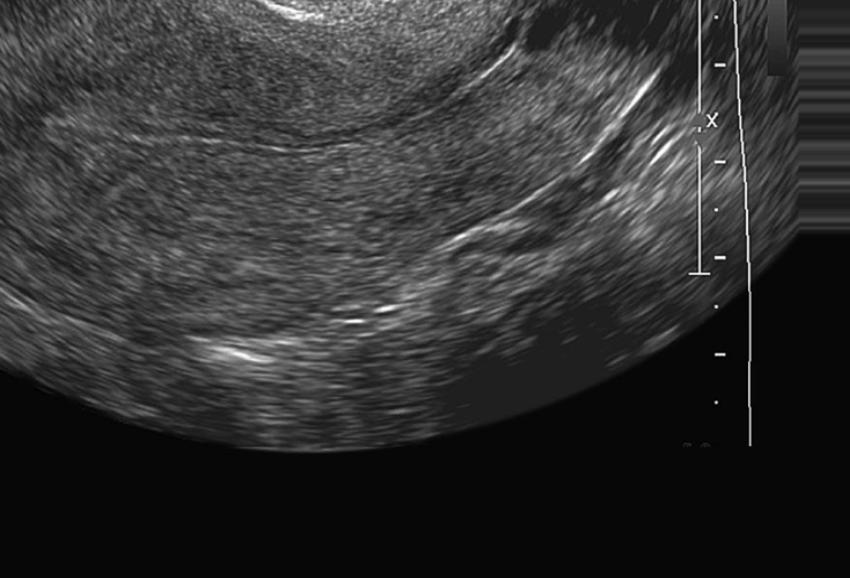
Label: notinfected